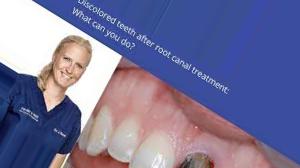
Condition: Tooth Discoloration